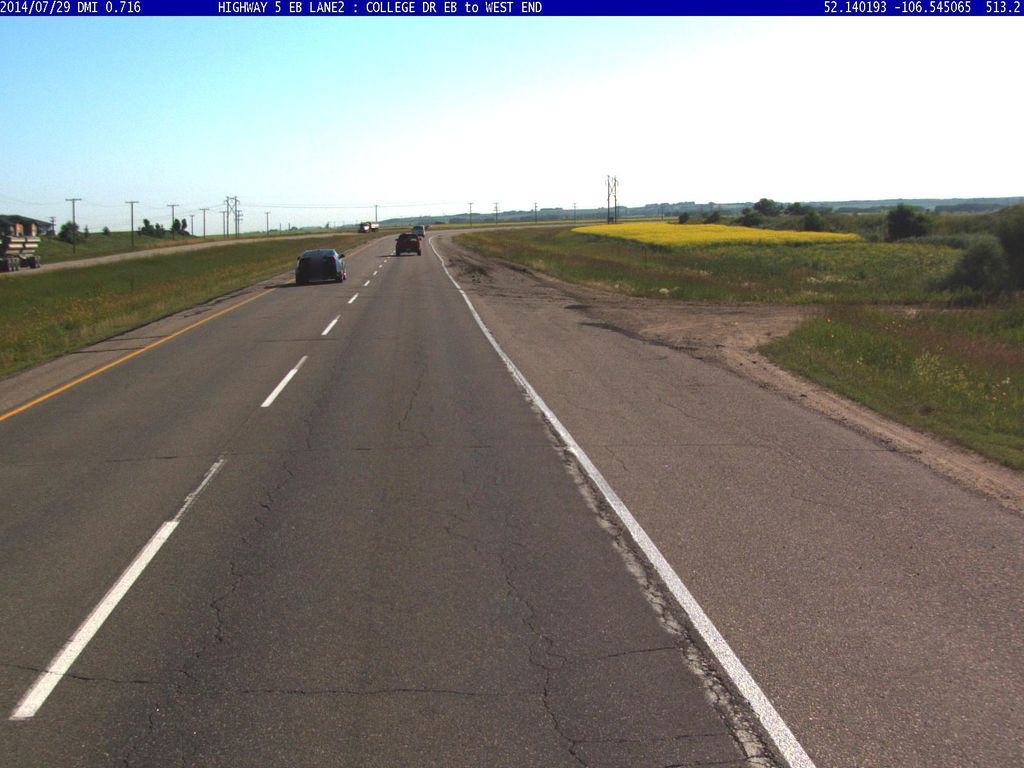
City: saskatoon